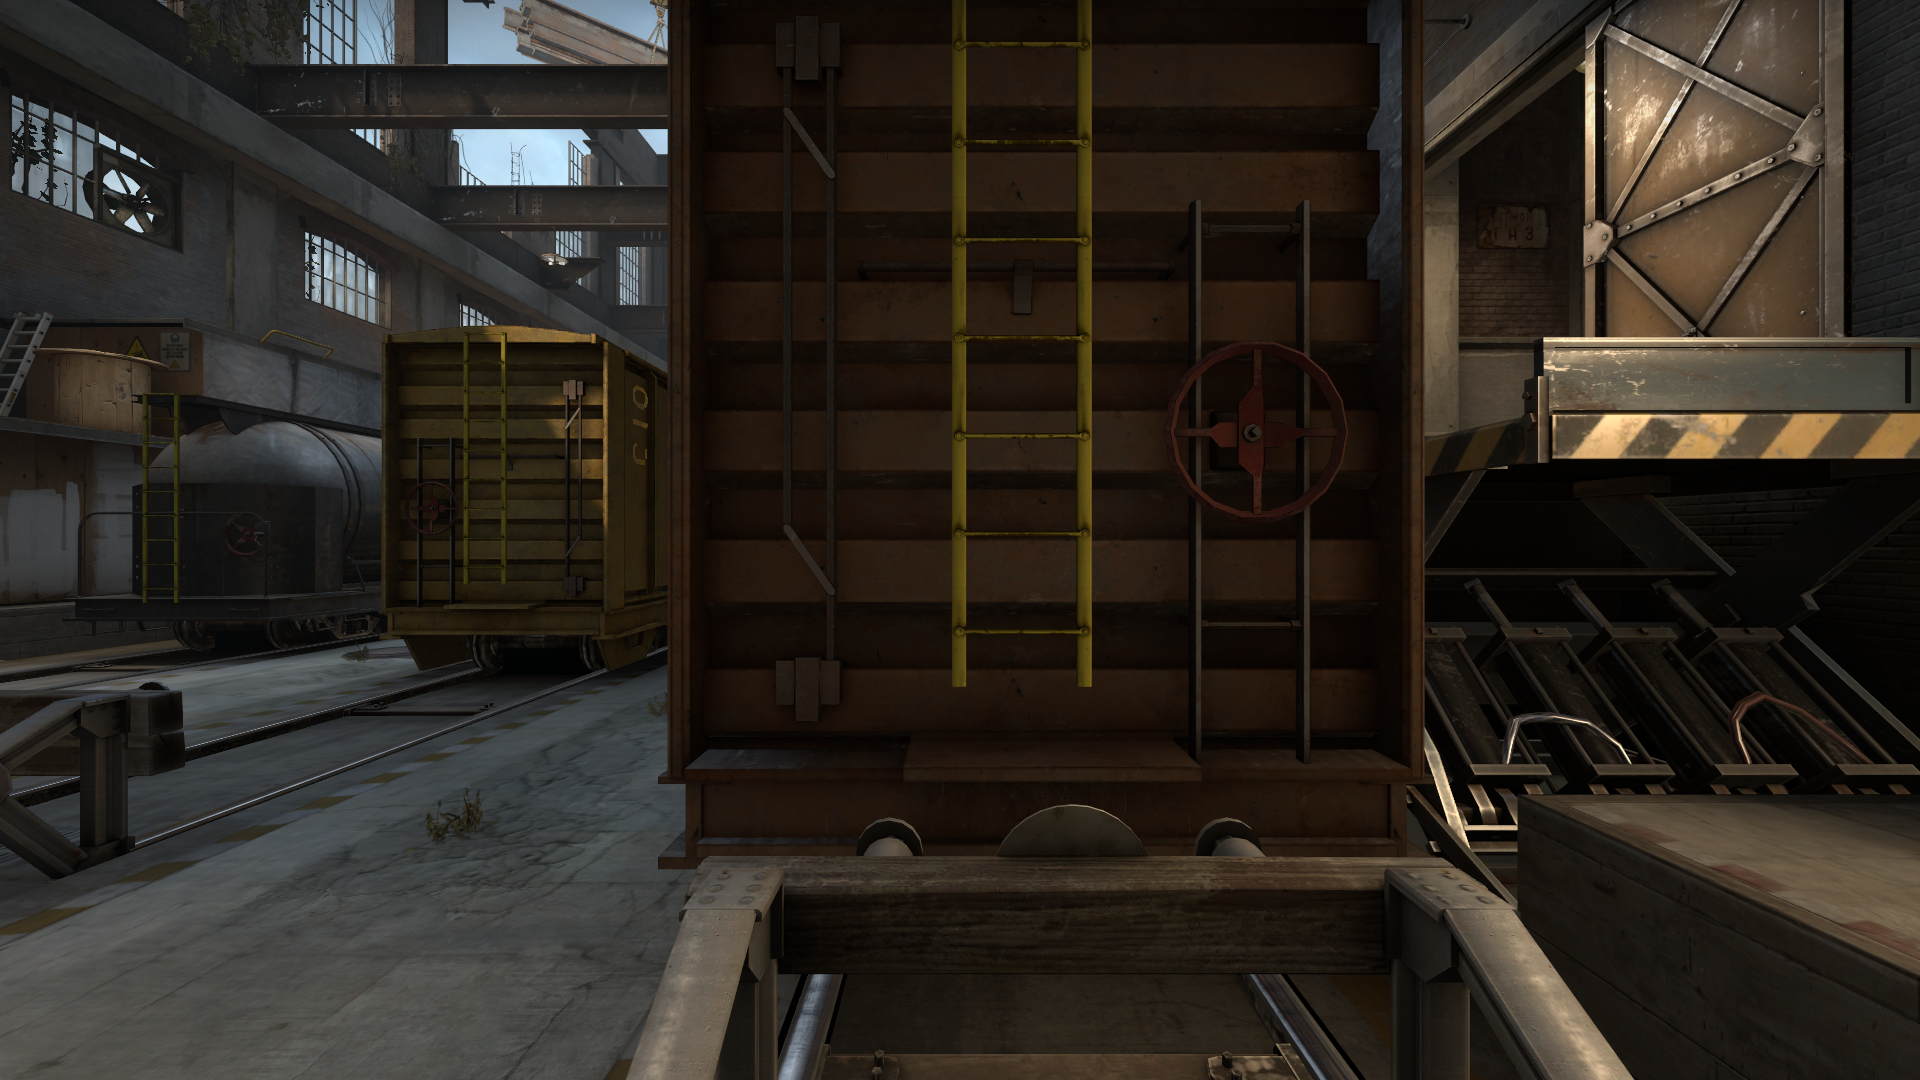
Map: de_train